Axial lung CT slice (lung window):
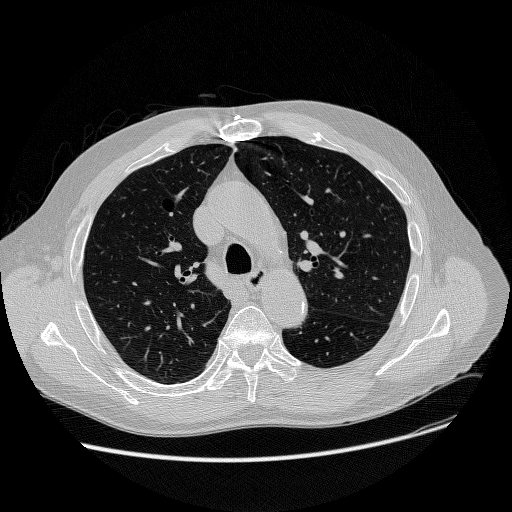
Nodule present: no